Question: One way of adding scrips/pixels is from the admin panel. We can add our pixel on checkout page from there. I am developing some app and I need to add some pixel on the checkout page, can this be done through my app itself?

Can we add the pixel through code/some api call, the way we add any script or liquid file?
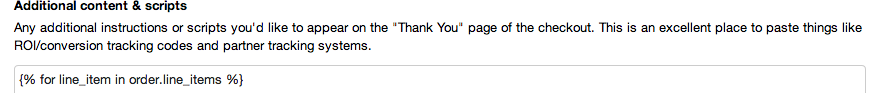
Answer: You can add a script to the checkout using the ScriptTag API. Might work for you for your purposes... at least a few hundred others have embedded tracking info doing that.